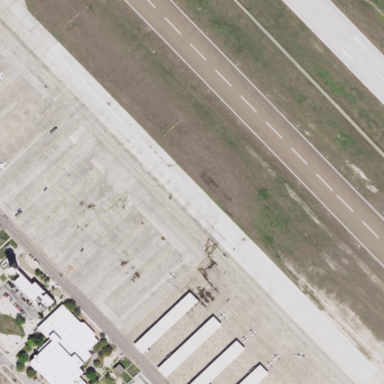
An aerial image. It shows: Apron at the airport.